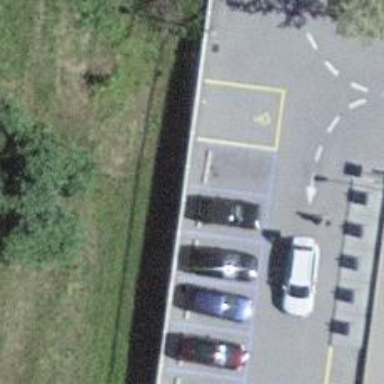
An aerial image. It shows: Charging station.